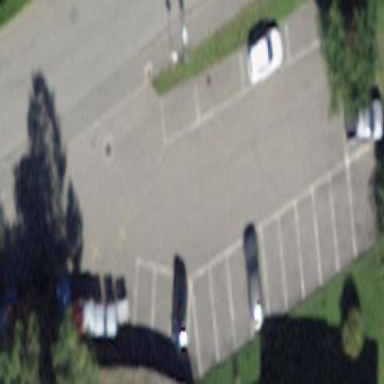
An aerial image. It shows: Parking area with surface.